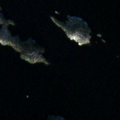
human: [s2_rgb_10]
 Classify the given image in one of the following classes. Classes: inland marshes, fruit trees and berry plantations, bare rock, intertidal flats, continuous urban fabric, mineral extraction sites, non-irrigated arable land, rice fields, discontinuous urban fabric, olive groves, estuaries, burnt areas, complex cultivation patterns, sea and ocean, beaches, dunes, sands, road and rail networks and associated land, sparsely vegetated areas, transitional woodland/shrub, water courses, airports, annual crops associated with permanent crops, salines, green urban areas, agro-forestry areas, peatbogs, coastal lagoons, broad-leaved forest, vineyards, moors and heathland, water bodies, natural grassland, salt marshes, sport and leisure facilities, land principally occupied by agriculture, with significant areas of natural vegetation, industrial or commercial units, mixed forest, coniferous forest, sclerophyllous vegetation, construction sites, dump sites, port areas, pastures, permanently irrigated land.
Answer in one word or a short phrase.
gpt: mixed forest, water bodies